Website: walmart
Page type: billing-address
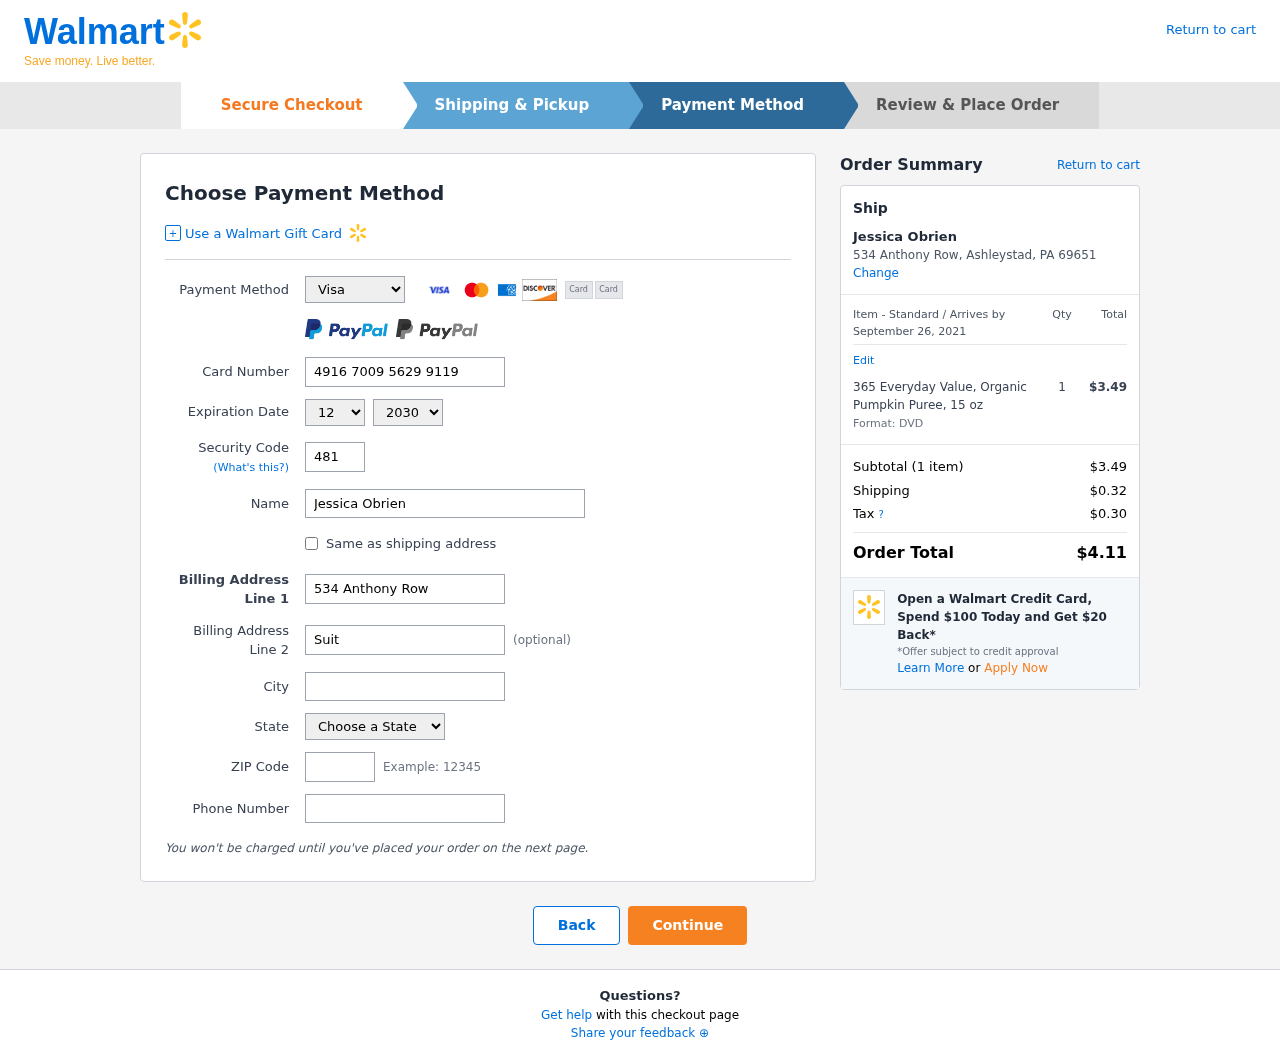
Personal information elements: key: PII_CARD_CVV
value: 481
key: PII_CARD_EXPIRY_MONTH
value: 12
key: PII_CARD_EXPIRY_YEAR
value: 30
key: PII_CARD_NUMBER
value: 4916 7009 5629 9119
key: PII_CARD_TYPE
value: Visa
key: PII_CITY
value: Ashleystad
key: PII_CITY_STATE_ZIP
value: Ashleystad, PA 69651
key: PII_FULLNAME
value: Jessica Obrien
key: PII_PHONE
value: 4058073140
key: PII_POSTCODE
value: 69651
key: PII_STATE
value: Pennsylvania
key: PII_STREET
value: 534 Anthony Row
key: PII_STREET2
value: Suite 384
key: PII_FULLNAME2
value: Jessica Obrien
Product elements: key: PRODUCT1_NAME
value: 365 Everyday Value, Organic Pumpkin Puree, 15 oz
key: PRODUCT1_PRICE
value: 3.49
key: PRODUCT1_QUANTITY
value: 1
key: PRODUCT1_DESC
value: Format: DVD
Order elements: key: ORDER_DELIVERY_DATE
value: September 26, 2021
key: ORDER_NUM_ITEMS
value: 1
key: ORDER_SUBTOTAL
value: $3.49
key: ORDER_SHIPPING_COST
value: $0.32
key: ORDER_TAX
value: $0.30
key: ORDER_TOTAL
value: $4.11